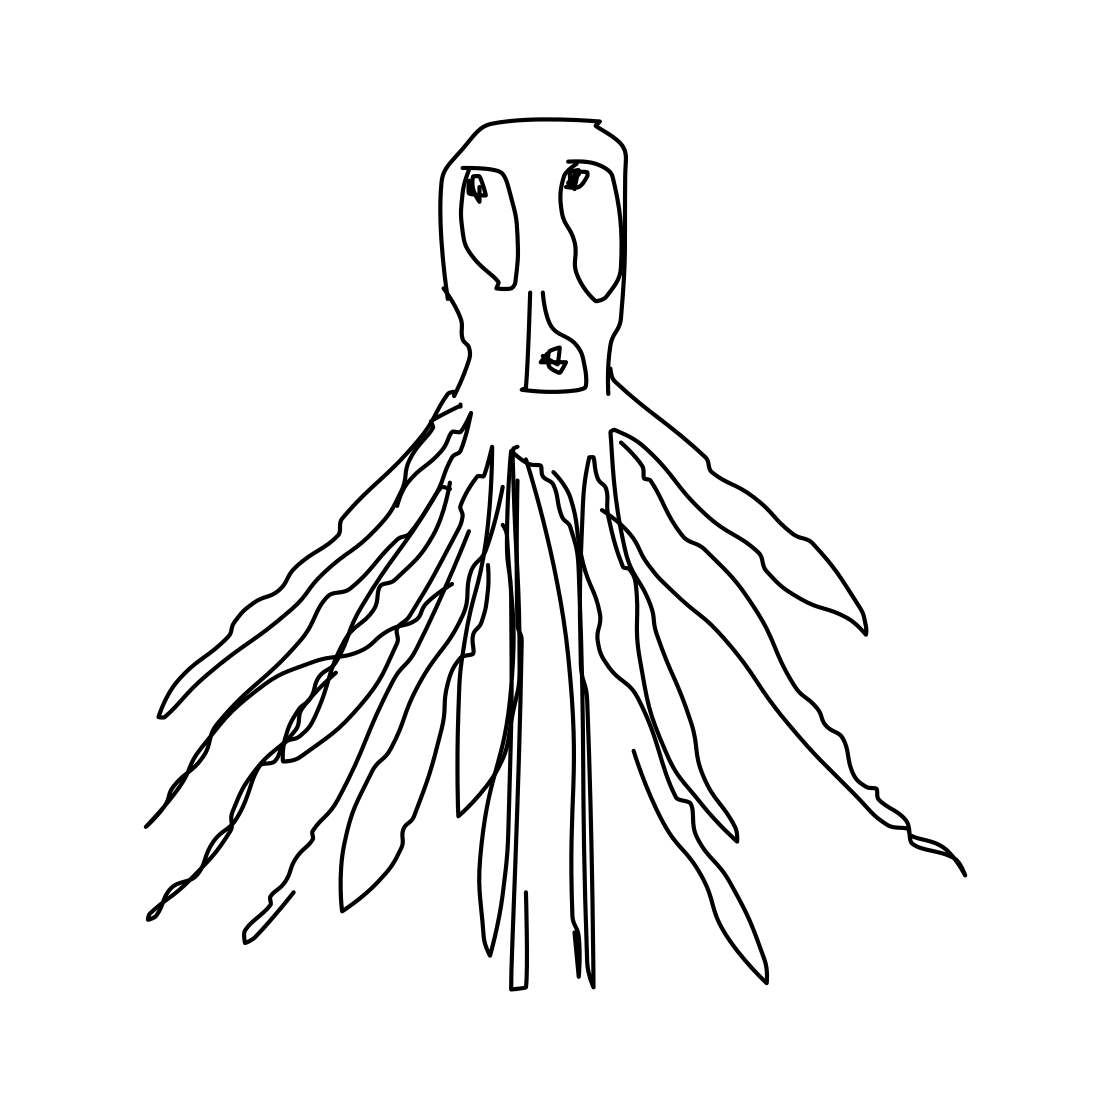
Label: octopus